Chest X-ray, AP view. Patient: 46 years old, sex M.
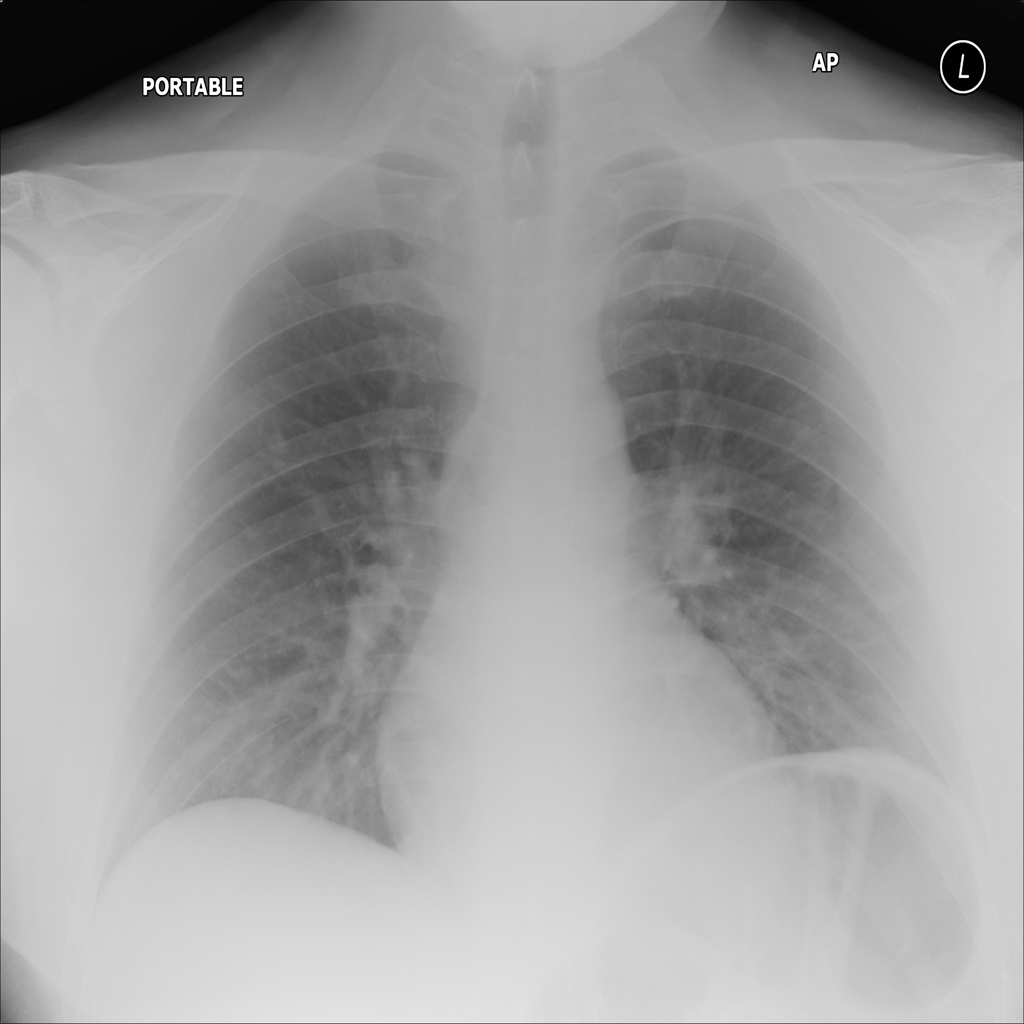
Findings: No Finding